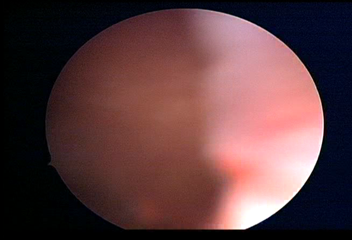
Modality: WLC
Class: Normal mucosa
Bladder cancer association: No